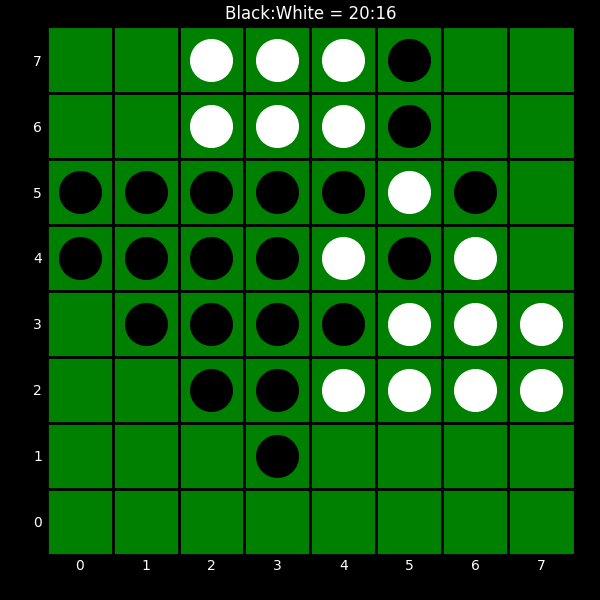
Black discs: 20
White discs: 16